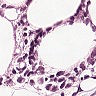
Metastatic tissue present: yes